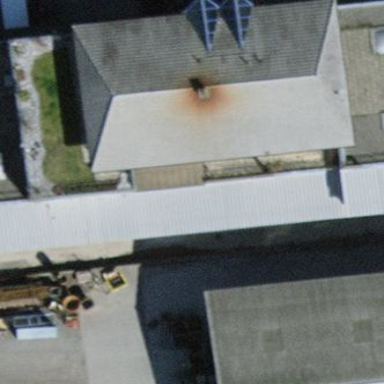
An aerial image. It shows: Industrial building.